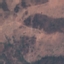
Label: HerbaceousVegetation